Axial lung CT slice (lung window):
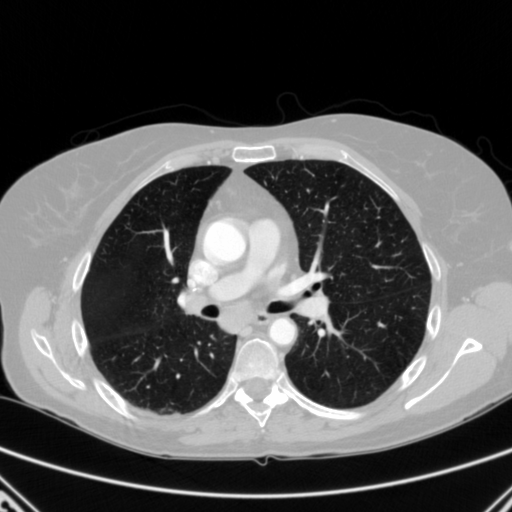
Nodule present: no